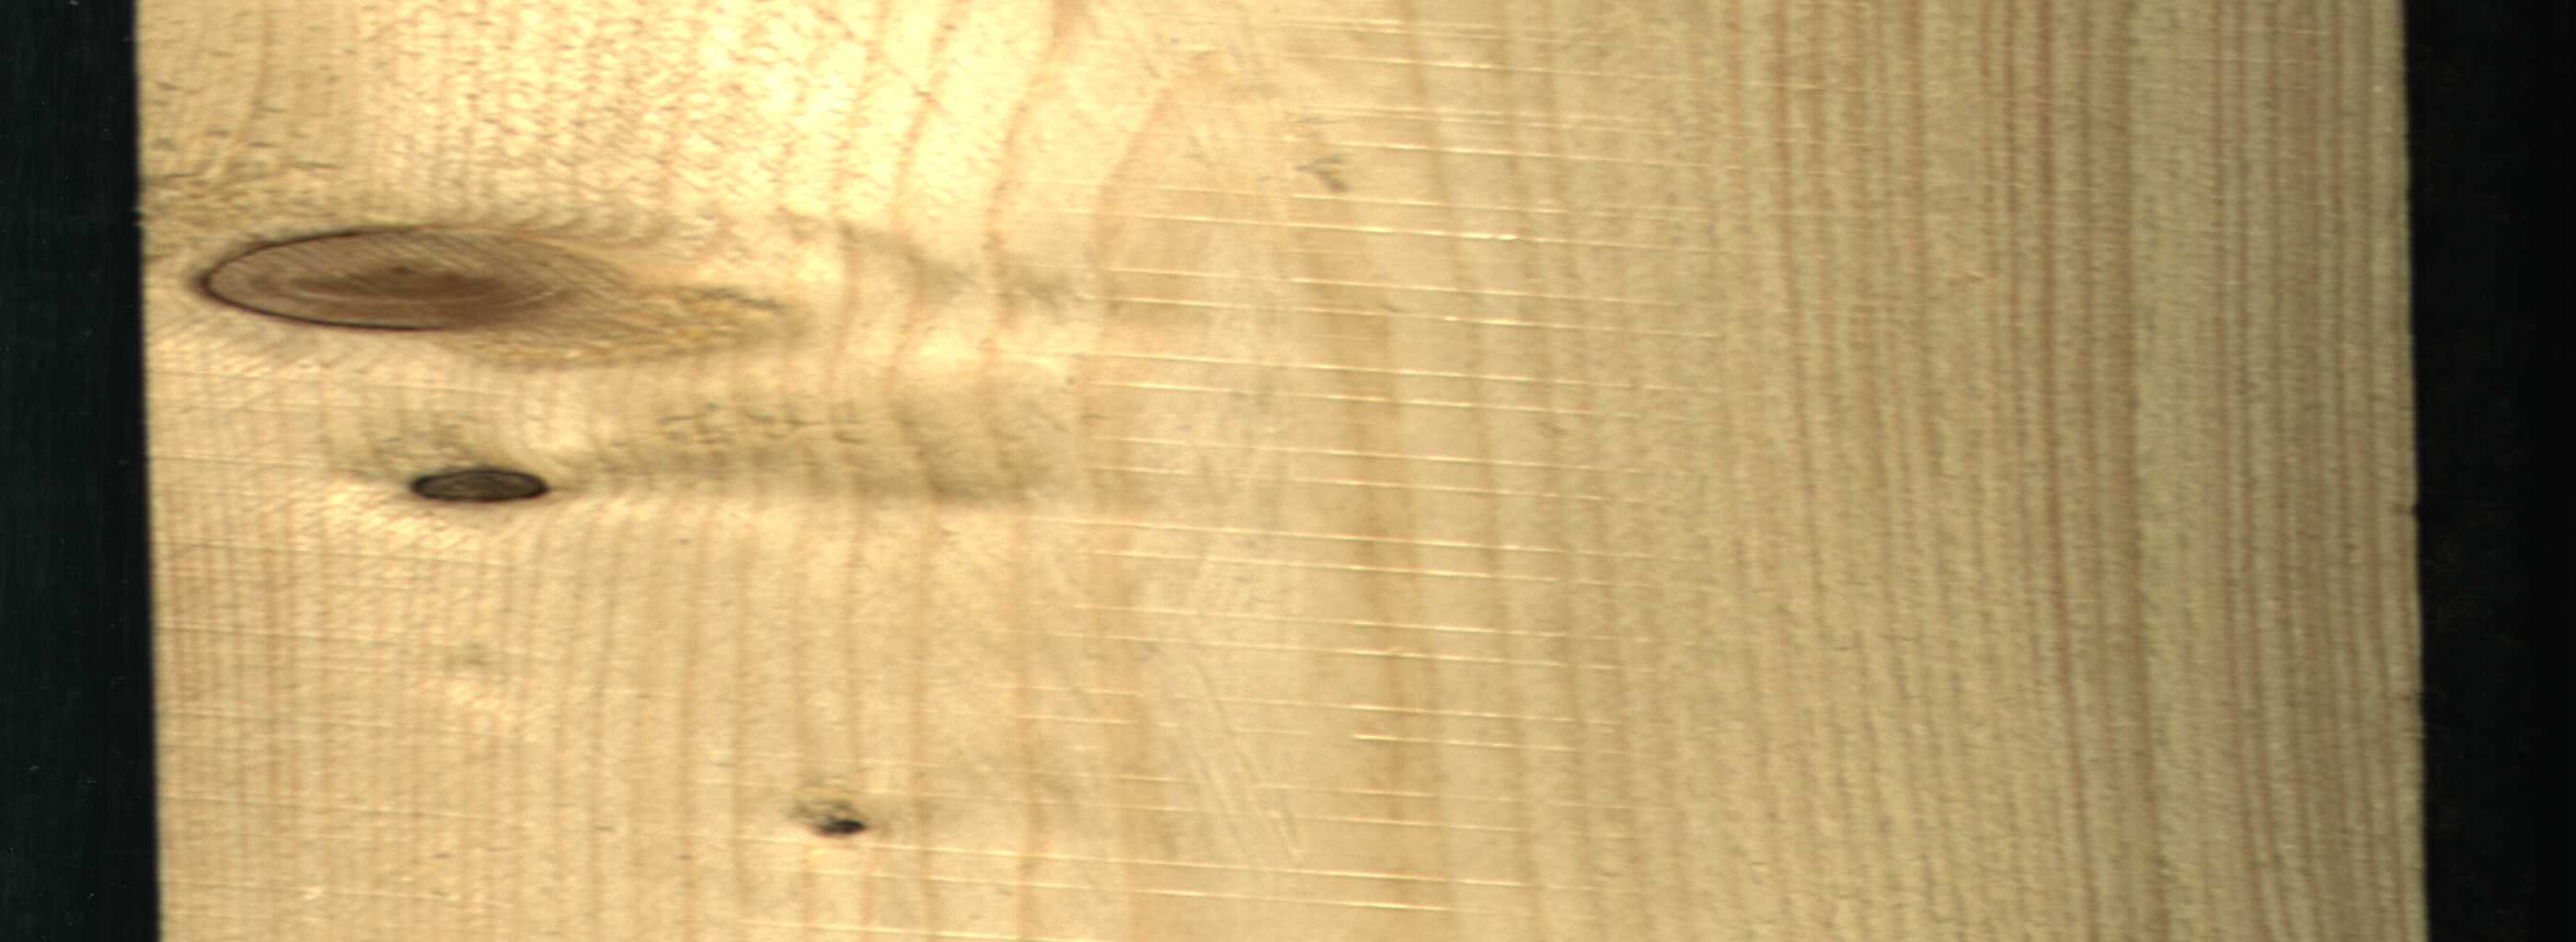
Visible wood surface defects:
Dead_Knot
Dead_Knot
Live_Knot